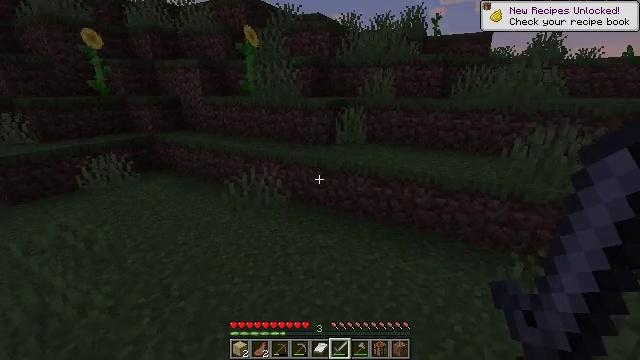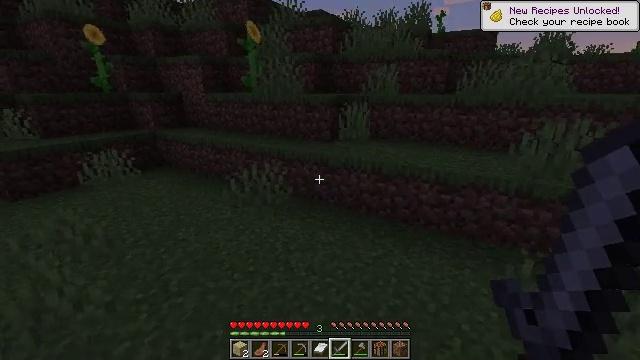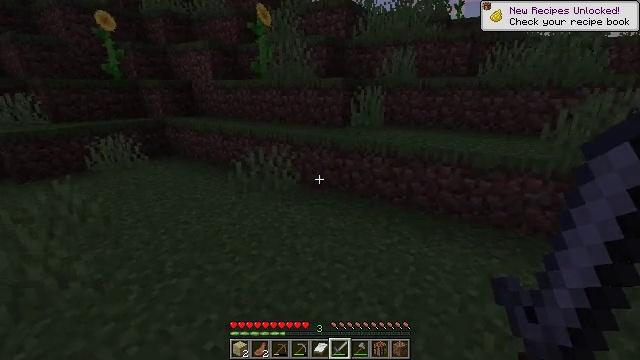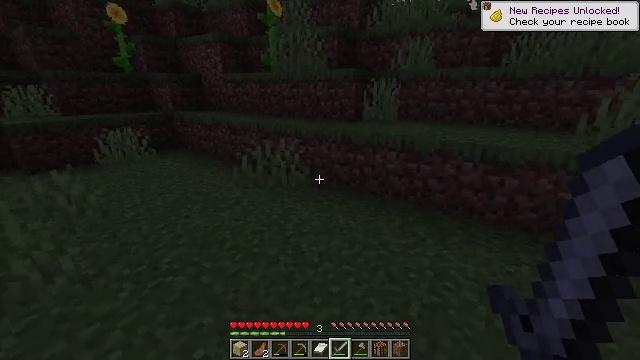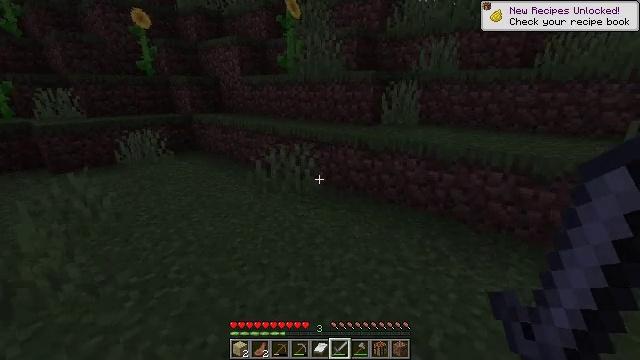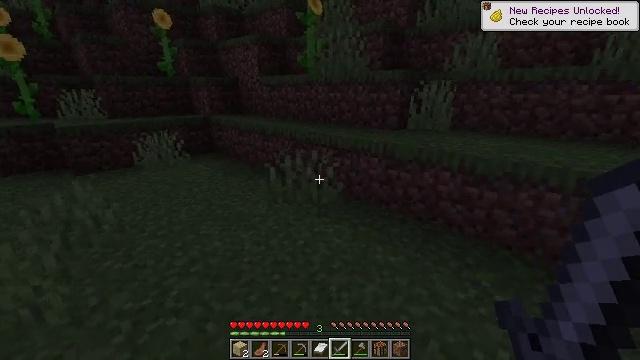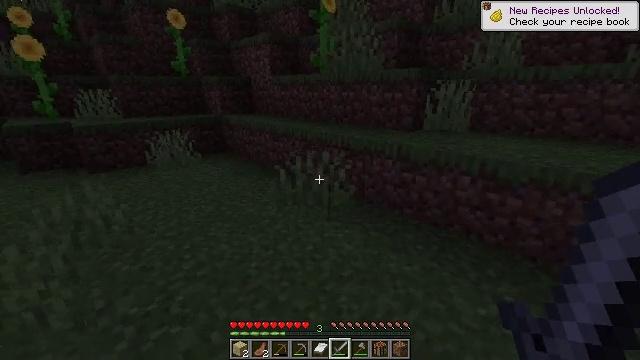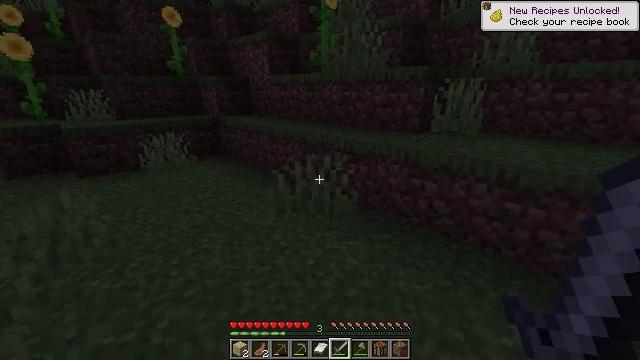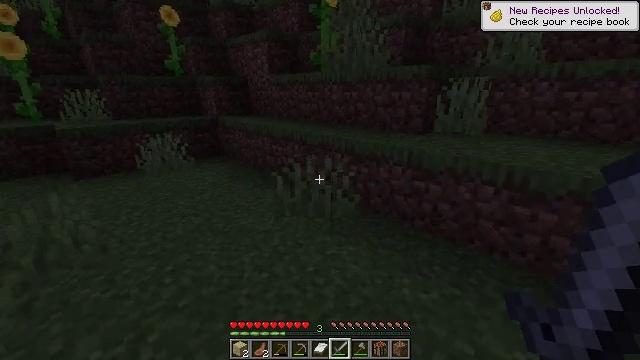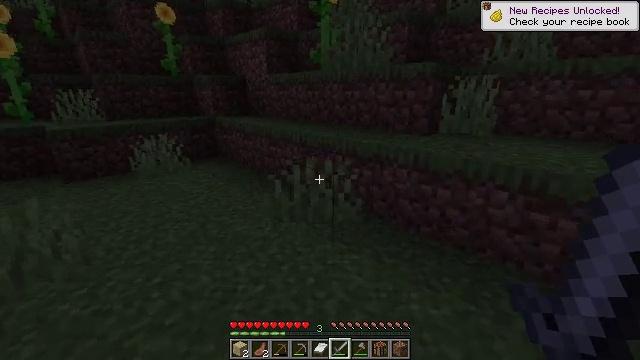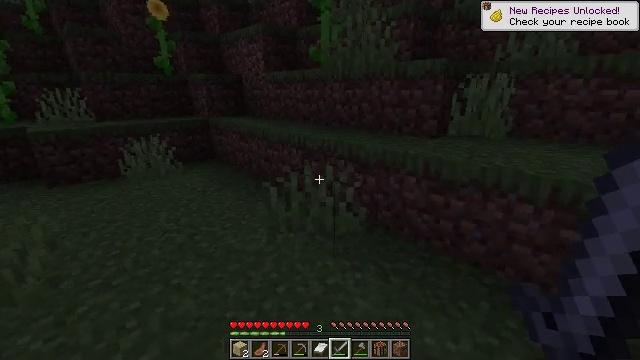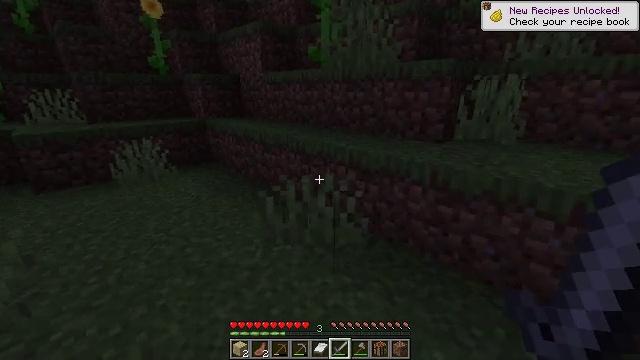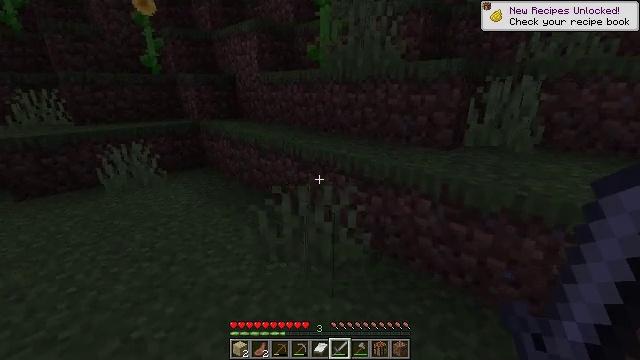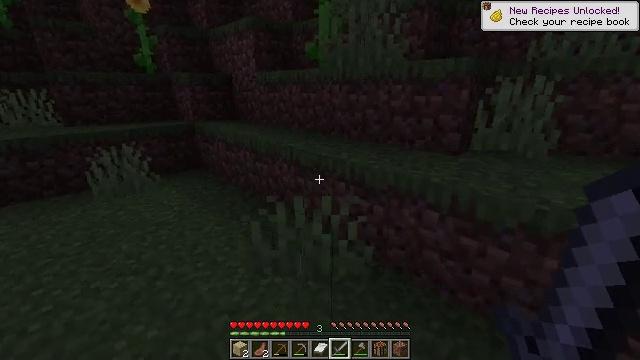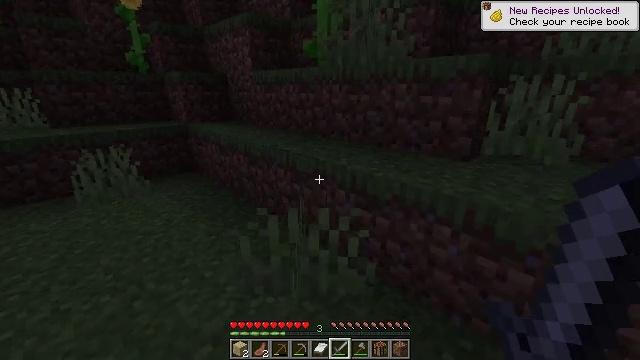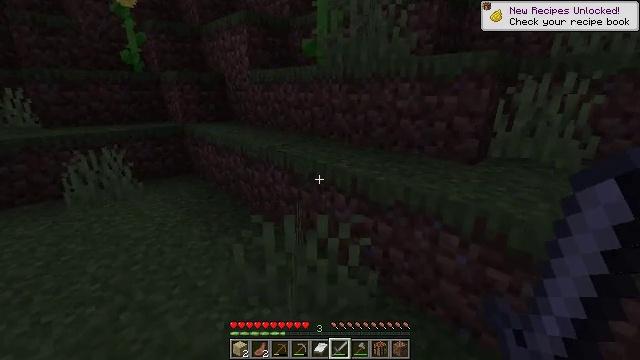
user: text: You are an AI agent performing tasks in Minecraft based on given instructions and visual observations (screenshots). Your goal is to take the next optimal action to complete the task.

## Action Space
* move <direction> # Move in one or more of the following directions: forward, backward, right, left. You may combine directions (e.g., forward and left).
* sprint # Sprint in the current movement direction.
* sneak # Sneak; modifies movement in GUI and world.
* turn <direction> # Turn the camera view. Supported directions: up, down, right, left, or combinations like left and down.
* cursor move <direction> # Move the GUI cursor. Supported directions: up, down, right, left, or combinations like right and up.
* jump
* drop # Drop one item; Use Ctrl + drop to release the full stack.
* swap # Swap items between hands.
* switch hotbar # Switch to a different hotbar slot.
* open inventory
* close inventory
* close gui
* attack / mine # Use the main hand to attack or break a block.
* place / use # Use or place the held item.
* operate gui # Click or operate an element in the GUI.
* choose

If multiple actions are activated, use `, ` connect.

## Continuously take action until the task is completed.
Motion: motion action
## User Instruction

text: Collect sunflower from the field.
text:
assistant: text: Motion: move forward
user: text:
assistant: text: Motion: move forward, turn left
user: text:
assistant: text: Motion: move forward, turn left
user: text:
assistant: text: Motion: move forward, turn left
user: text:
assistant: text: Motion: move forward, turn left
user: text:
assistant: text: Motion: move forward, turn left
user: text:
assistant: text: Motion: move forward
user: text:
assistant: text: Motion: move forward
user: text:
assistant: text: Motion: move forward
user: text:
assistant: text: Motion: move forward
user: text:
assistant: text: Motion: move forward
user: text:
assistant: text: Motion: move forward
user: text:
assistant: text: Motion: move forward
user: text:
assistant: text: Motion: move forward
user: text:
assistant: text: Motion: move forward
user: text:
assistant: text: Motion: move forward
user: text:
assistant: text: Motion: move forward
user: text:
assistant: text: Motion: move forward
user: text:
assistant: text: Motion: move forward, jump
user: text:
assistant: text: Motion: move forward, jump
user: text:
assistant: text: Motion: move forward, jump
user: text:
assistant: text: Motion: move forward, jump
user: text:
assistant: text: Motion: move forward, jump
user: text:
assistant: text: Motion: move forward, jump
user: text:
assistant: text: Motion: move forward
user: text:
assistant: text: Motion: move forward, turn right and up
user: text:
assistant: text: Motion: move forward, turn right and up
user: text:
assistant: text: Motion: move forward
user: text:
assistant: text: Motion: move forward, turn up
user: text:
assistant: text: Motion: move forward, turn up